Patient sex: M
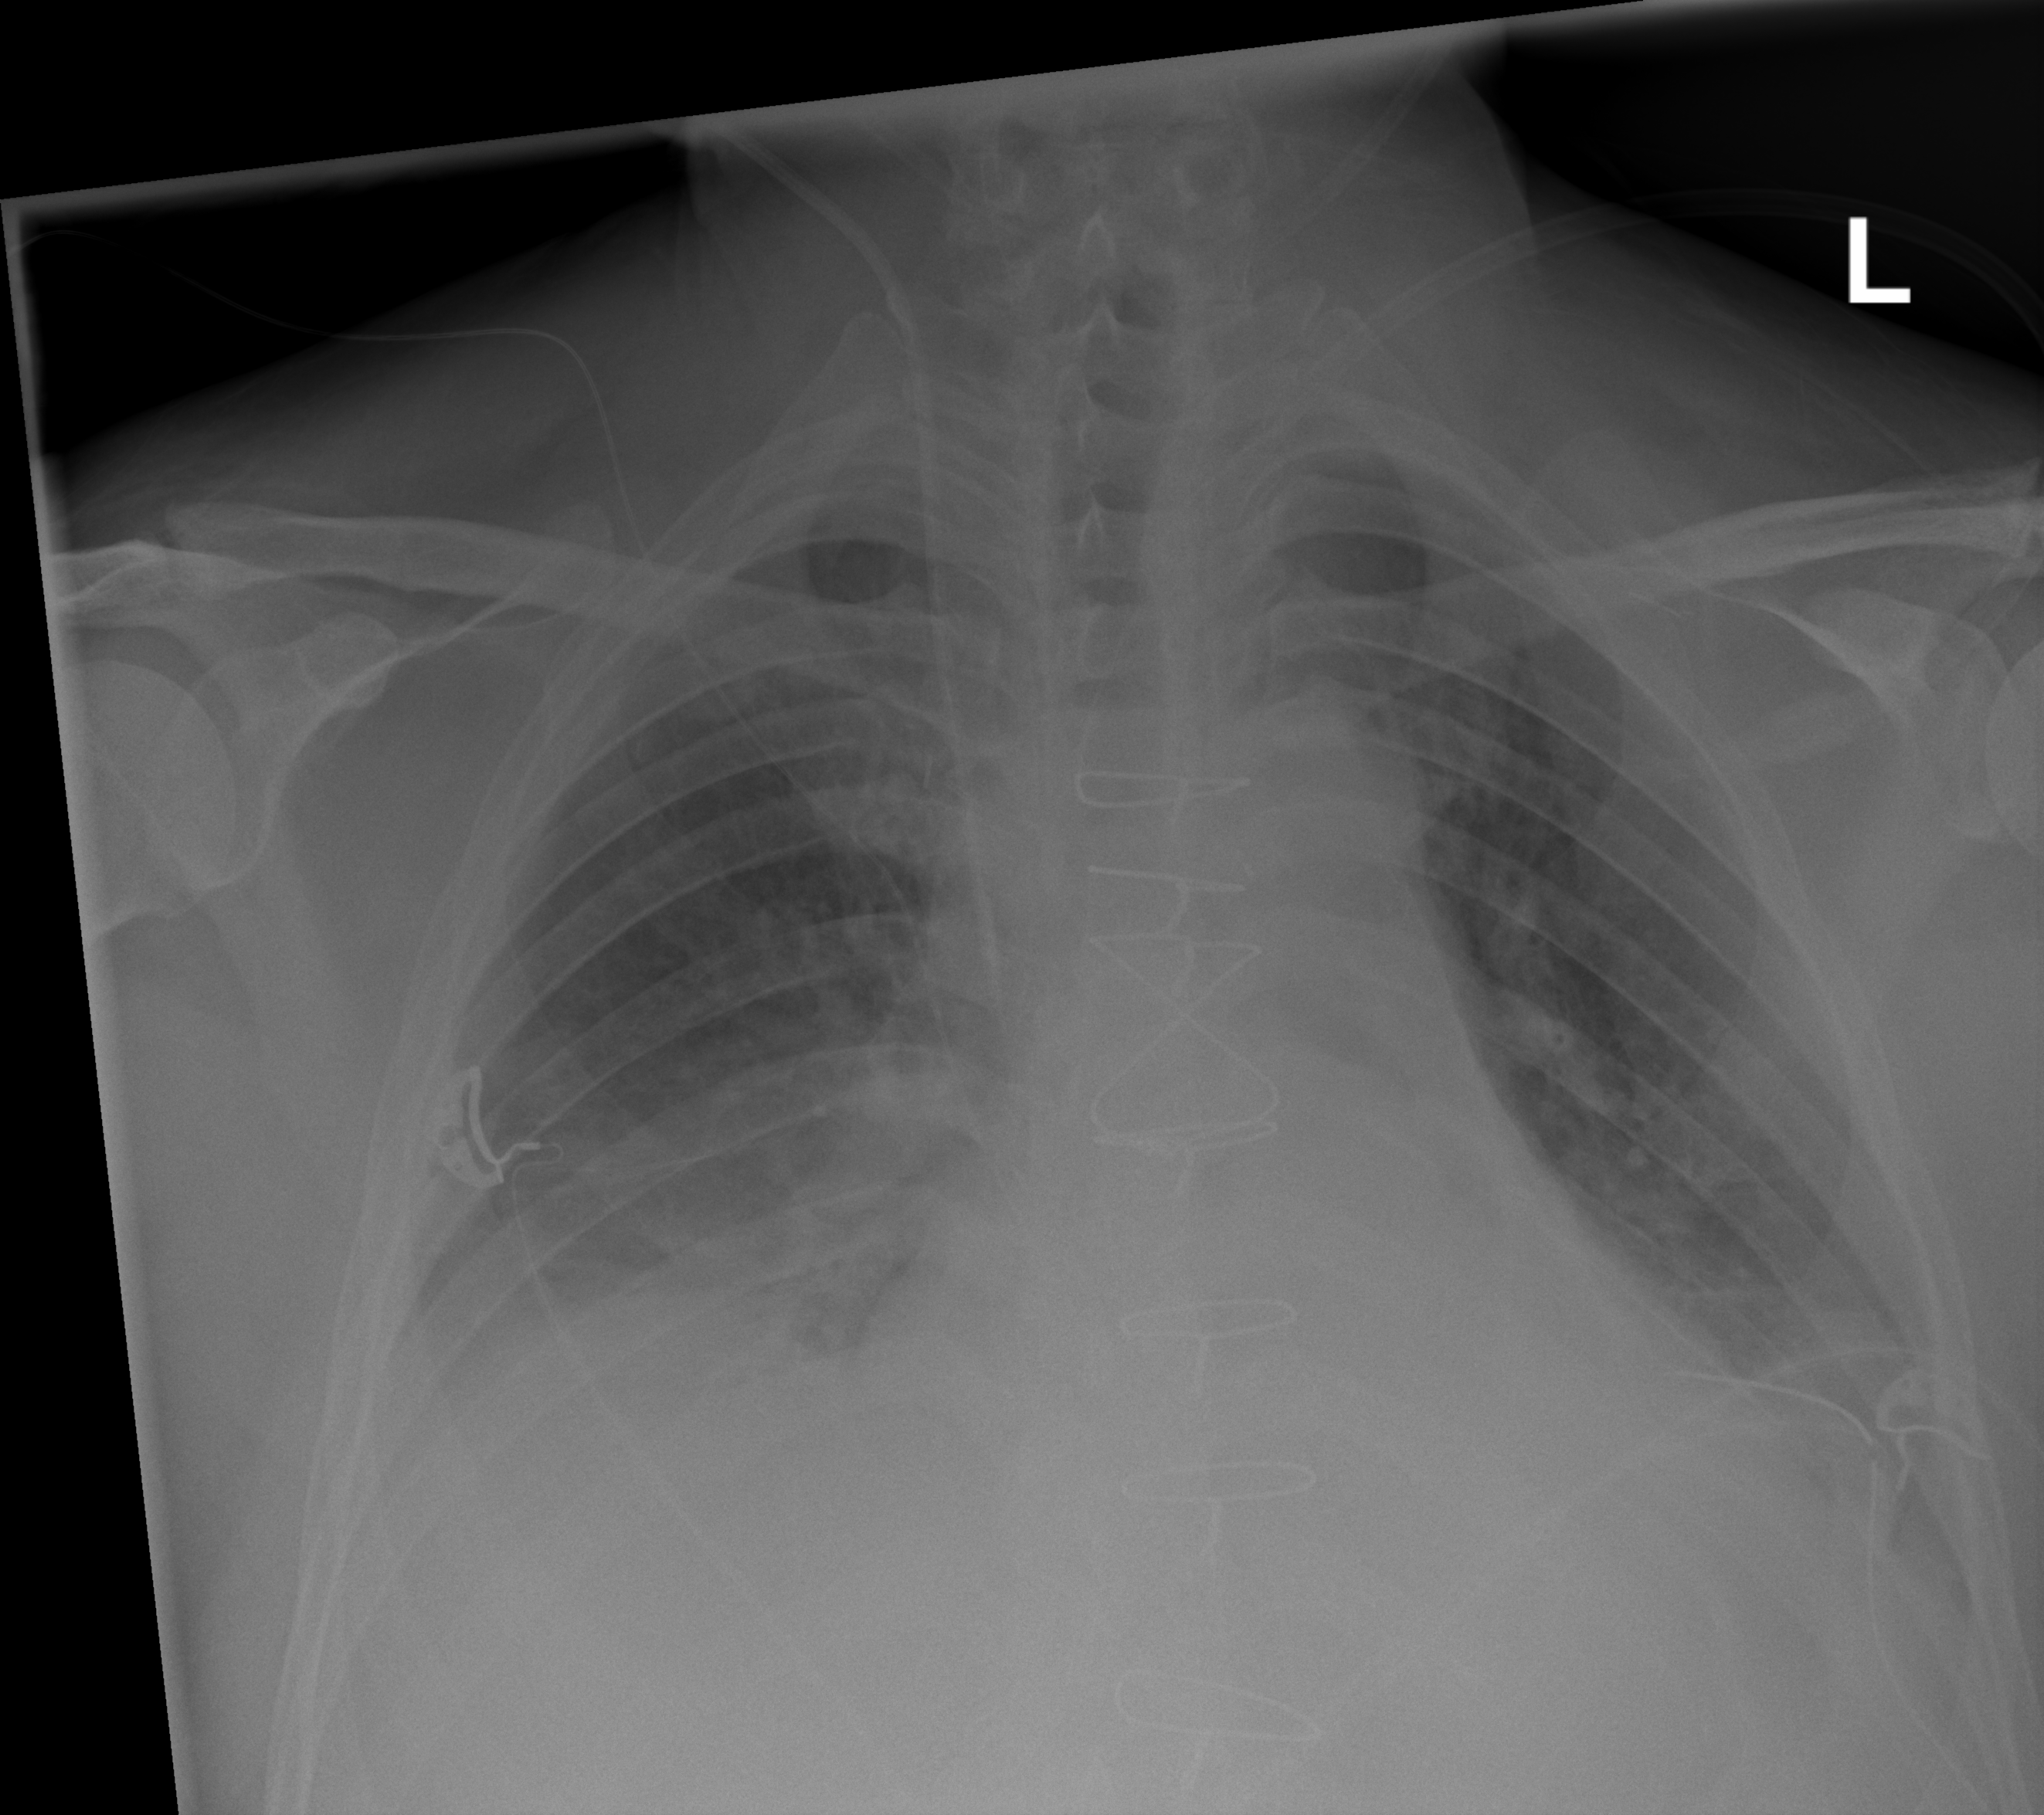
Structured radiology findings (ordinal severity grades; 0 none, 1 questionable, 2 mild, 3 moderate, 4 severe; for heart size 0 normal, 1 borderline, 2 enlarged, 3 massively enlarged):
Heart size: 0
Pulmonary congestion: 2
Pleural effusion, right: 2
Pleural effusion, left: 2
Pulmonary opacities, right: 0
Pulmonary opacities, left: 0
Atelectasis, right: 2
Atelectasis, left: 2